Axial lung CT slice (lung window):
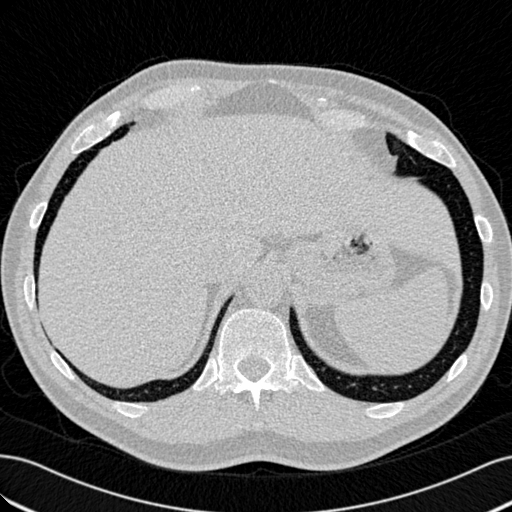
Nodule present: no